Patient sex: M
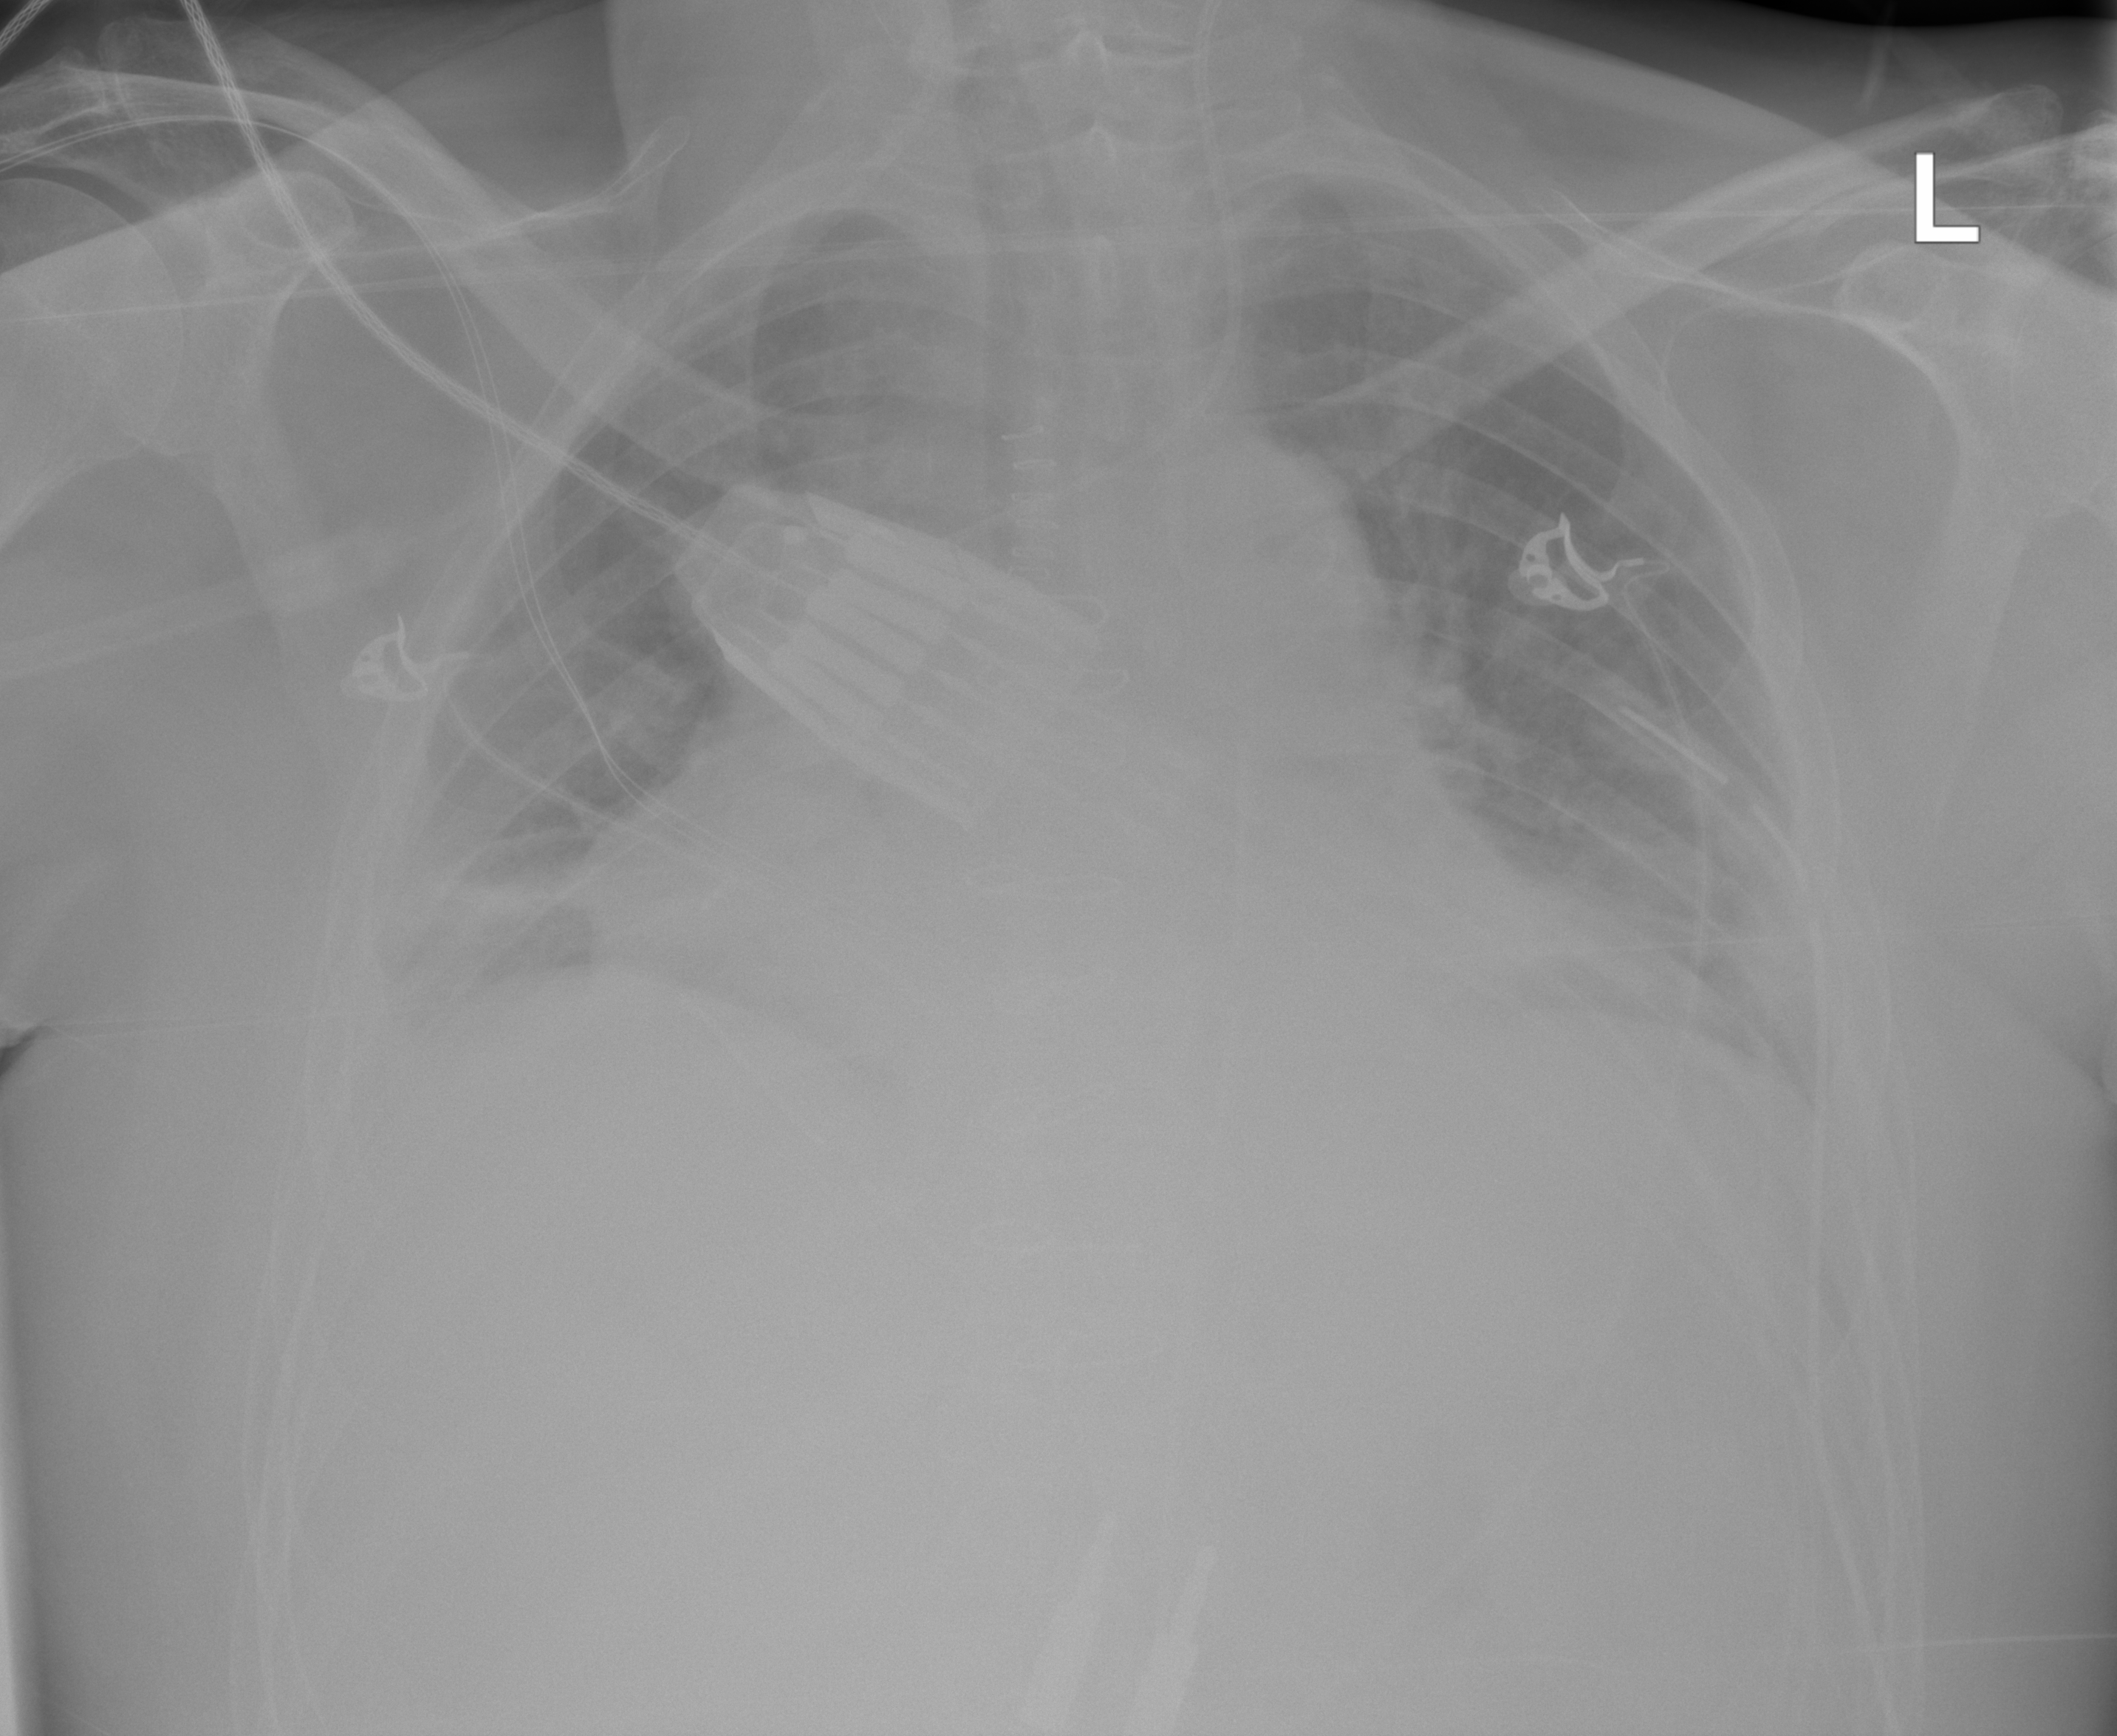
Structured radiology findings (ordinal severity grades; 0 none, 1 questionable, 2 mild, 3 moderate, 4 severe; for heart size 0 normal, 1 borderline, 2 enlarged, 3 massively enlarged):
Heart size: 2
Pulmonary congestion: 2
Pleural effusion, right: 0
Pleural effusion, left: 0
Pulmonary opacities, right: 0
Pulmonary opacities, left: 2
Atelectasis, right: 2
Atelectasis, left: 2